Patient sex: F
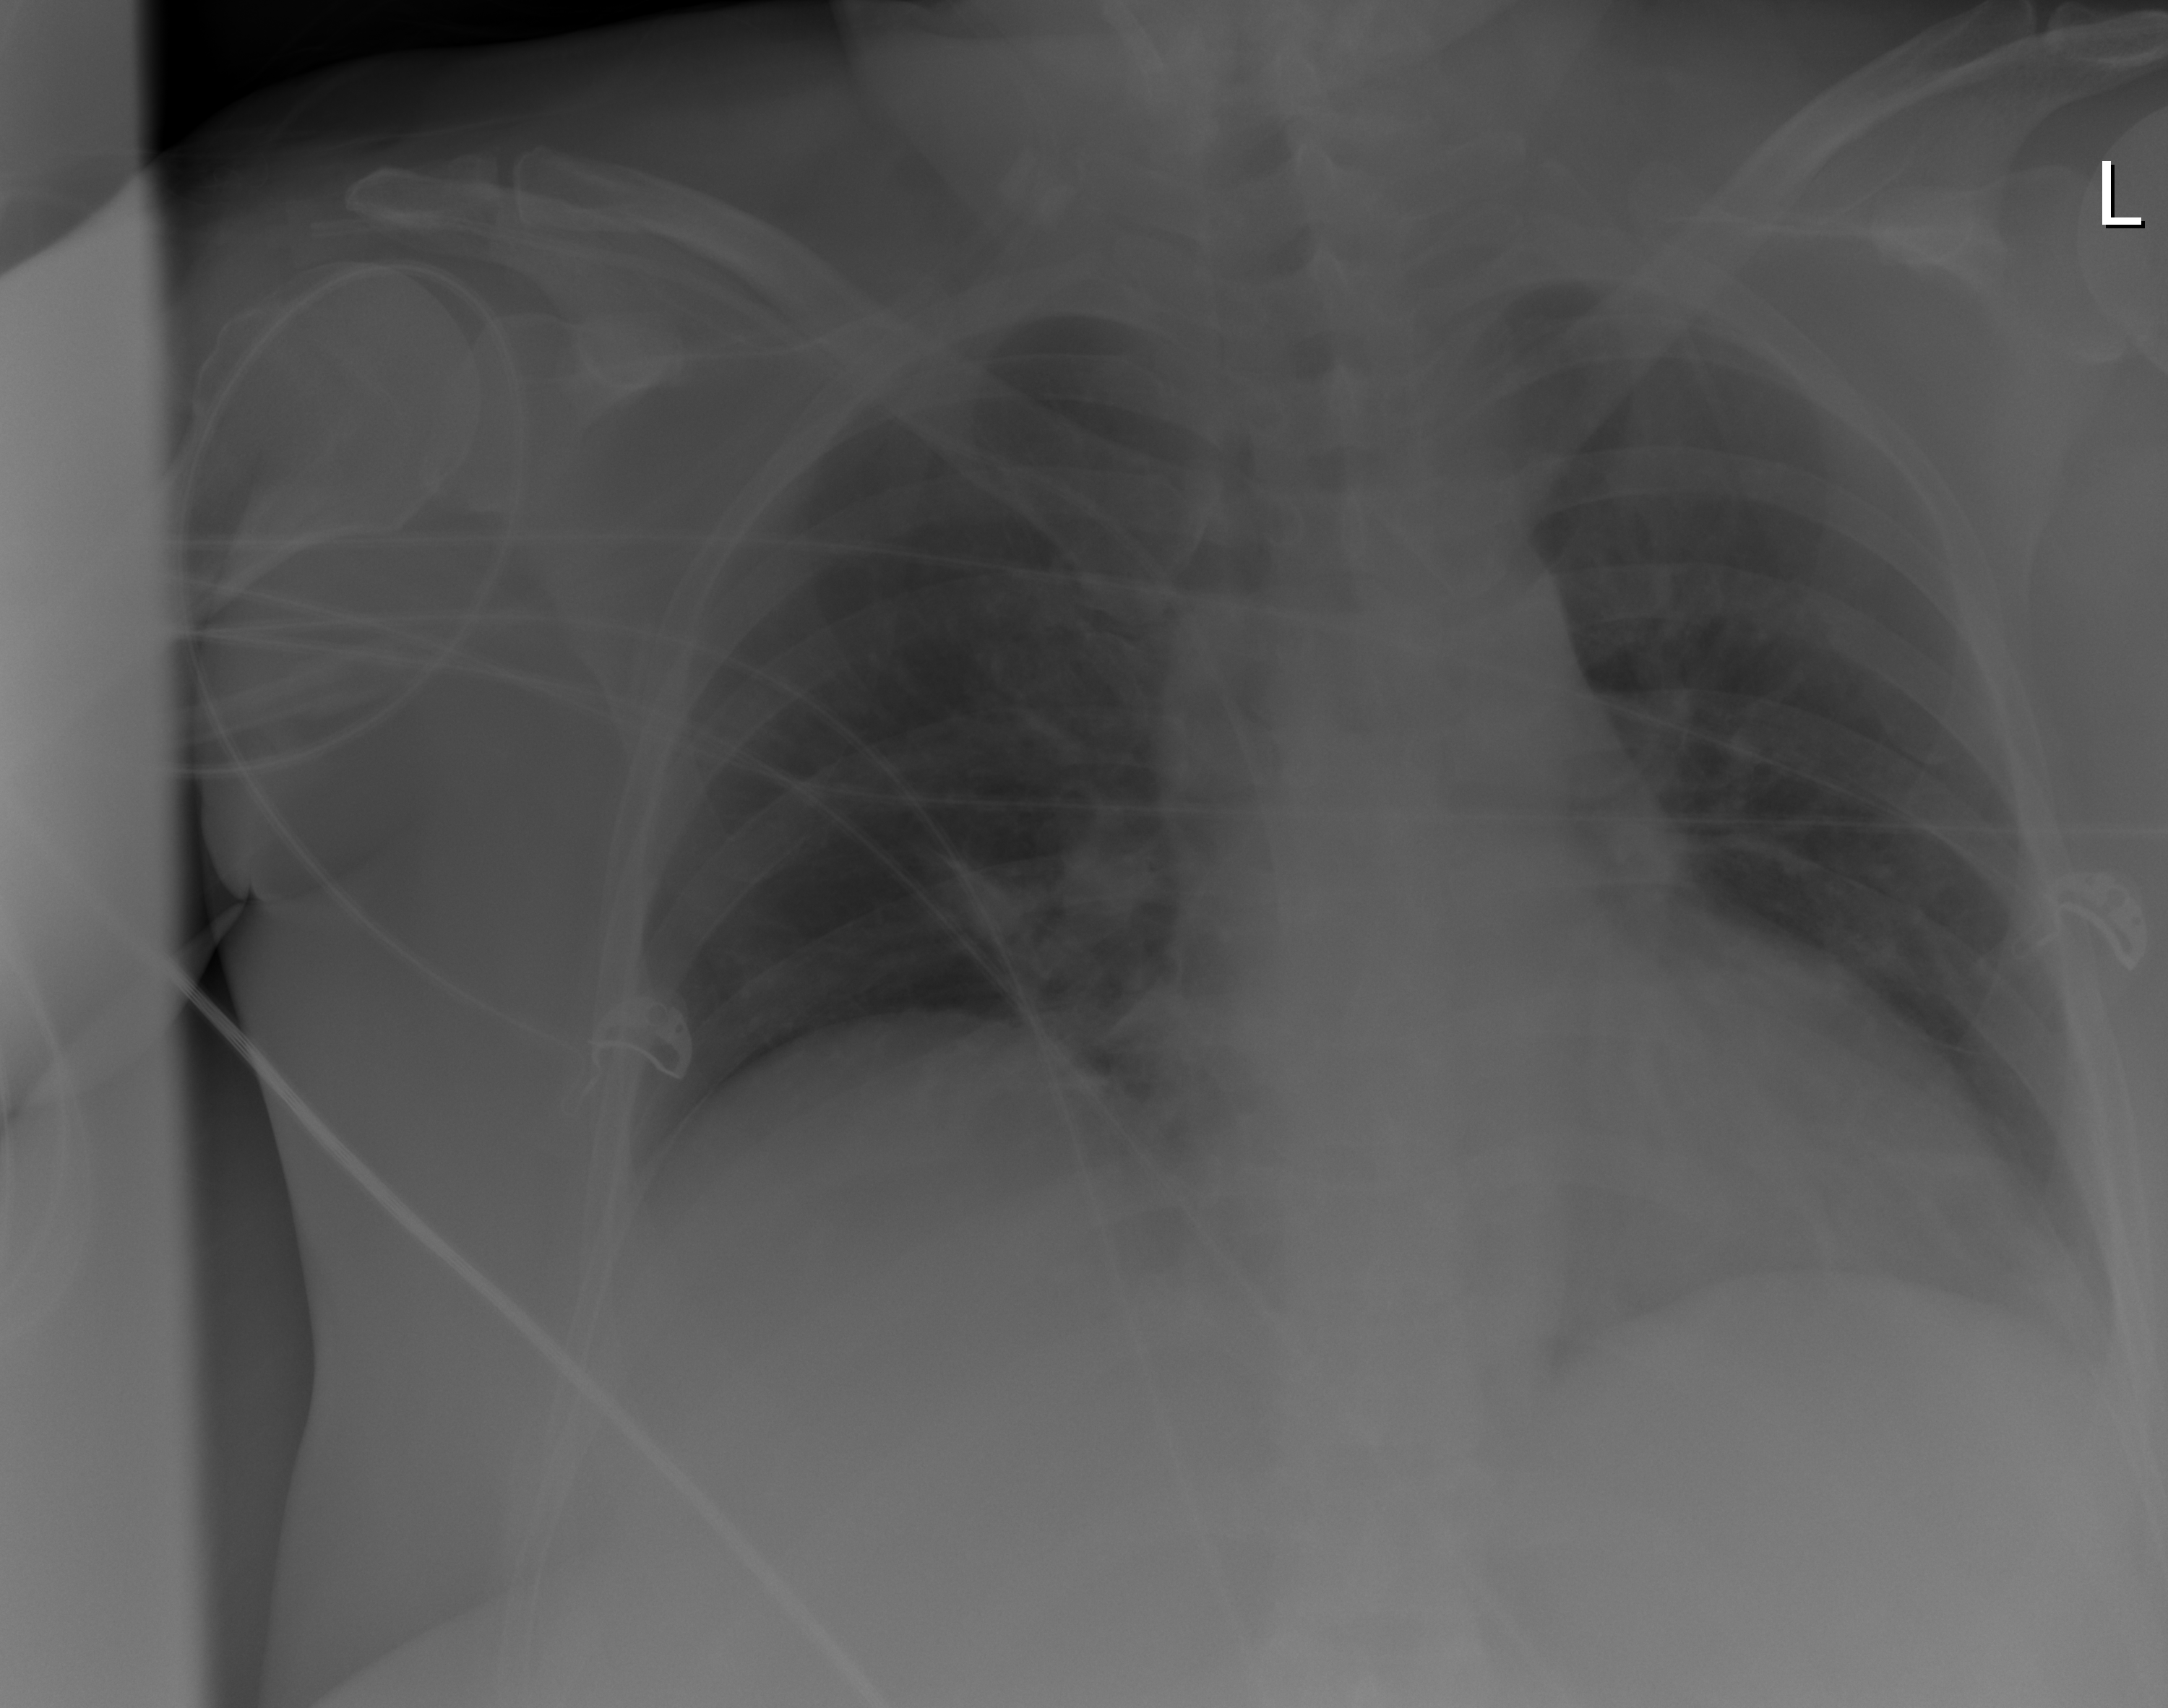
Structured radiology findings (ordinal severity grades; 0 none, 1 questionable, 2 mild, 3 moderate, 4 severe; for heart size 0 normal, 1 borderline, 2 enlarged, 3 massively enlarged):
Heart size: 0
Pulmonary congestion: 1
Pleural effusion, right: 0
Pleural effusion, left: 1
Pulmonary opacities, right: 0
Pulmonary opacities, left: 0
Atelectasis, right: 2
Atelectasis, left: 2